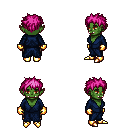
a pixel art fantasy rpg character, female body template, orc, green skin, blue robe, gold greaves, pink bedhead hairstyle, gold gloves, gold boots, four views (front, back, left, right), 2x2 character sprite sheet, small pixel art, hard edges, no anti-aliasing